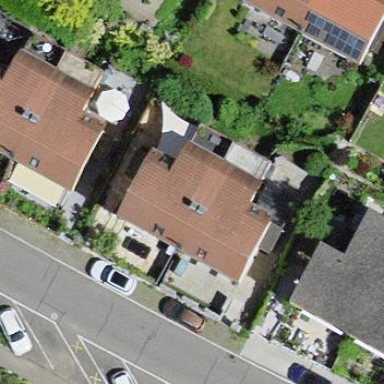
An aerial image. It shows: Semidetached house with gabled roof.